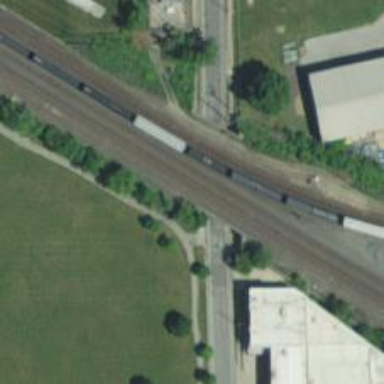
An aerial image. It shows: Railway siding with rails.